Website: macys
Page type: payment
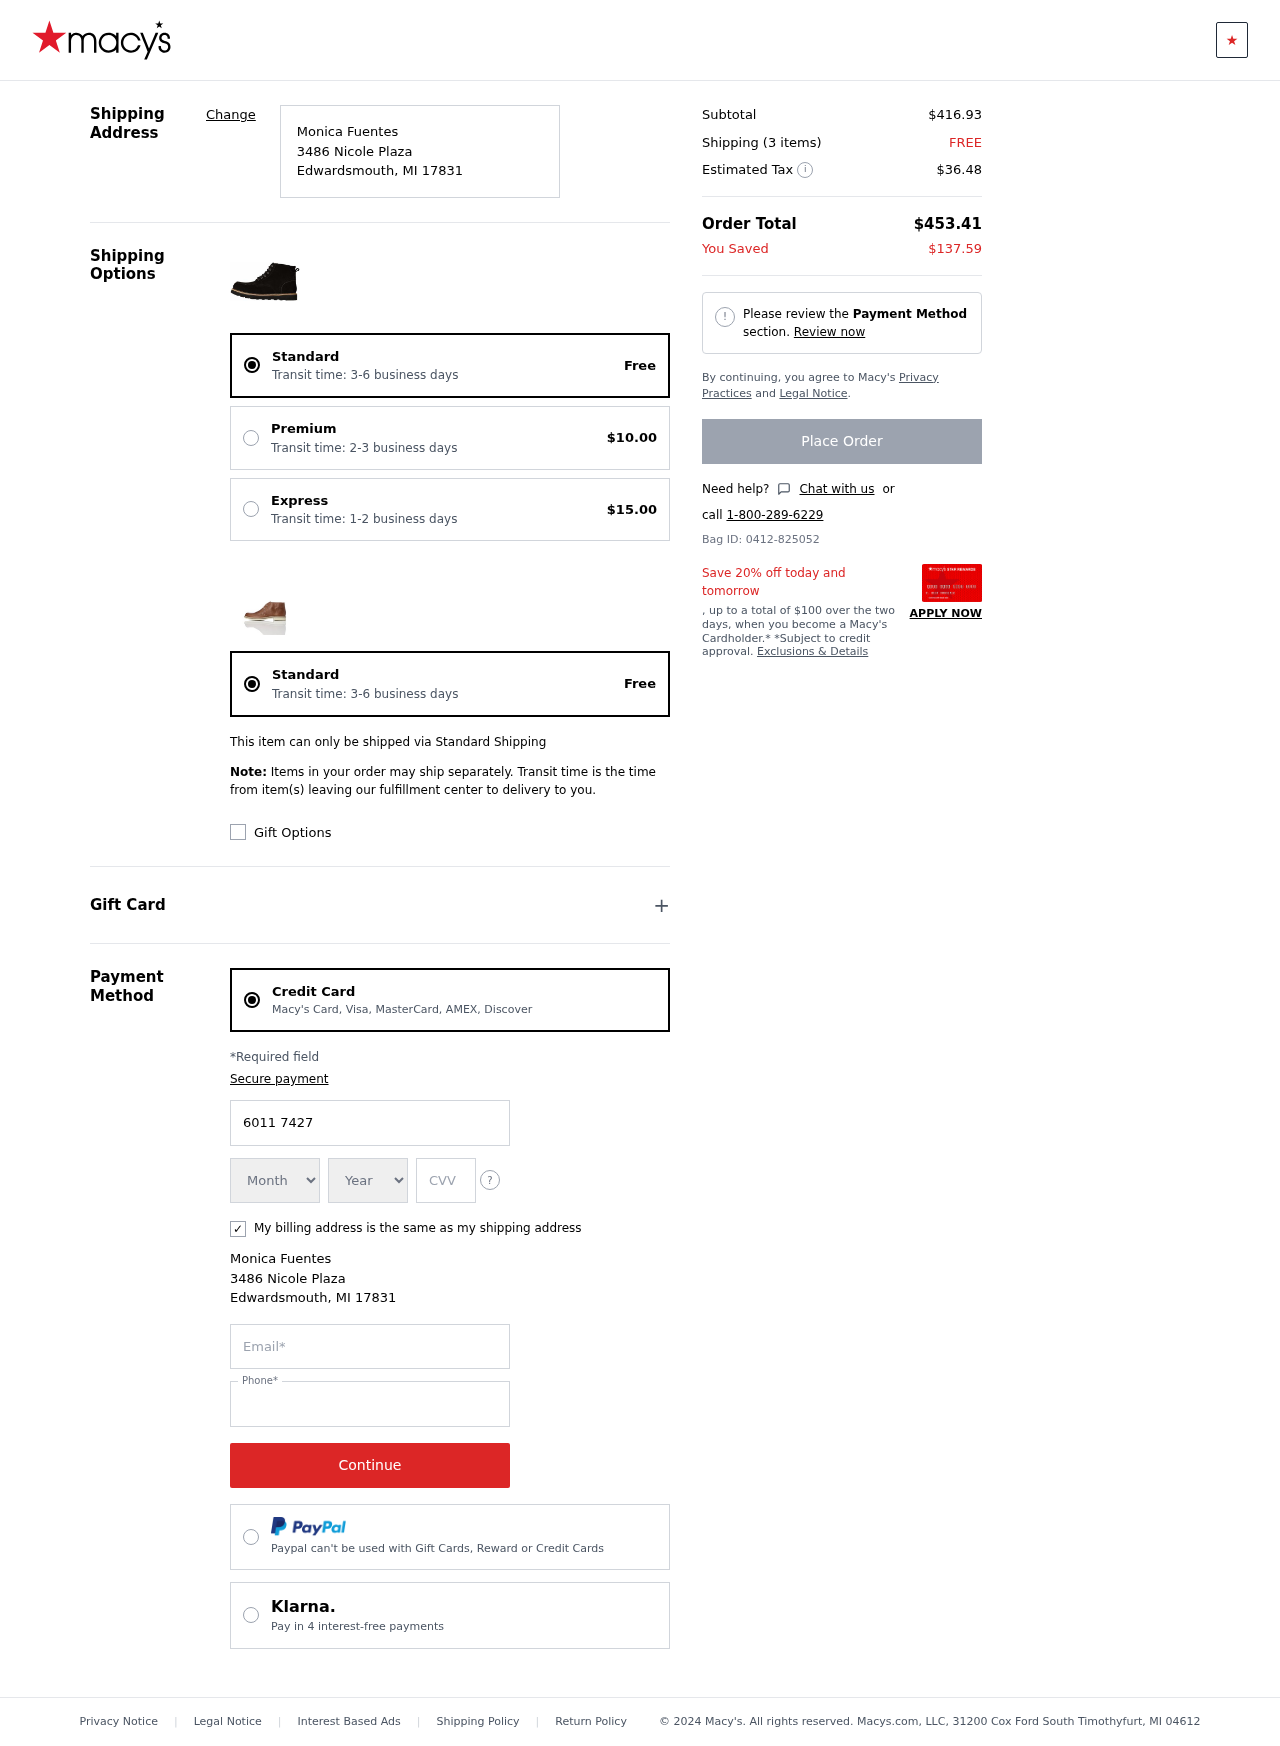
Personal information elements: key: PII_CARD_CVV
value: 057
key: PII_CARD_EXPIRY_MONTH
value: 06
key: PII_CARD_EXPIRY_YEAR
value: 30
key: PII_CARD_NUMBER
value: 6011 7427 9128 7049
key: PII_CITY
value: Edwardsmouth
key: PII_EMAIL
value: monicafuentes@yahoo.com
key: PII_FULLNAME
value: Monica Fuentes
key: PII_PHONE
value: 5843161766
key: PII_POSTCODE
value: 17831
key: PII_STATE_ABBR
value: MI
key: PII_STREET
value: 3486 Nicole Plaza
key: PII_FULLNAME2
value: Monica Fuentes
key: PII_CITY2
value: Edwardsmouth
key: PII_STATE_ABBR2
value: MI
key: PII_POSTCODE_FULL
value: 17831
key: PII_POSTCODE_NUMERIC
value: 17831
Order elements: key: ORDER_DELIVERY_DATE
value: Transit time: 3-6 business days
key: ORDER_SHIPPING_STANDARD
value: Free
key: ORDER_SHIPPING_PREMIUM
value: $10.00
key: ORDER_SHIPPING_EXPRESS
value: $15.00
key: ORDER_DELIVERY_DATE2
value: Transit time: 3-6 business days
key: ORDER_SHIPPING_STANDARD2
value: Free
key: ORDER_SUBTOTAL
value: $416.93
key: ORDER_NUM_ITEMS
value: Shipping (3 items)
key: ORDER_SHIPPING_COST
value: FREE
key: ORDER_TAX
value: $36.48
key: ORDER_TOTAL
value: $453.41
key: ORDER_SAVINGS
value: $137.59
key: ORDER_ID
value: Bag ID: 0412-825052